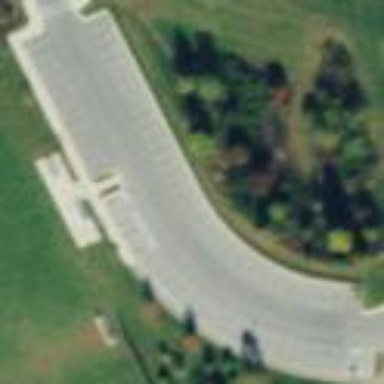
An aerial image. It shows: Parking area.